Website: lowes
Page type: order-returns
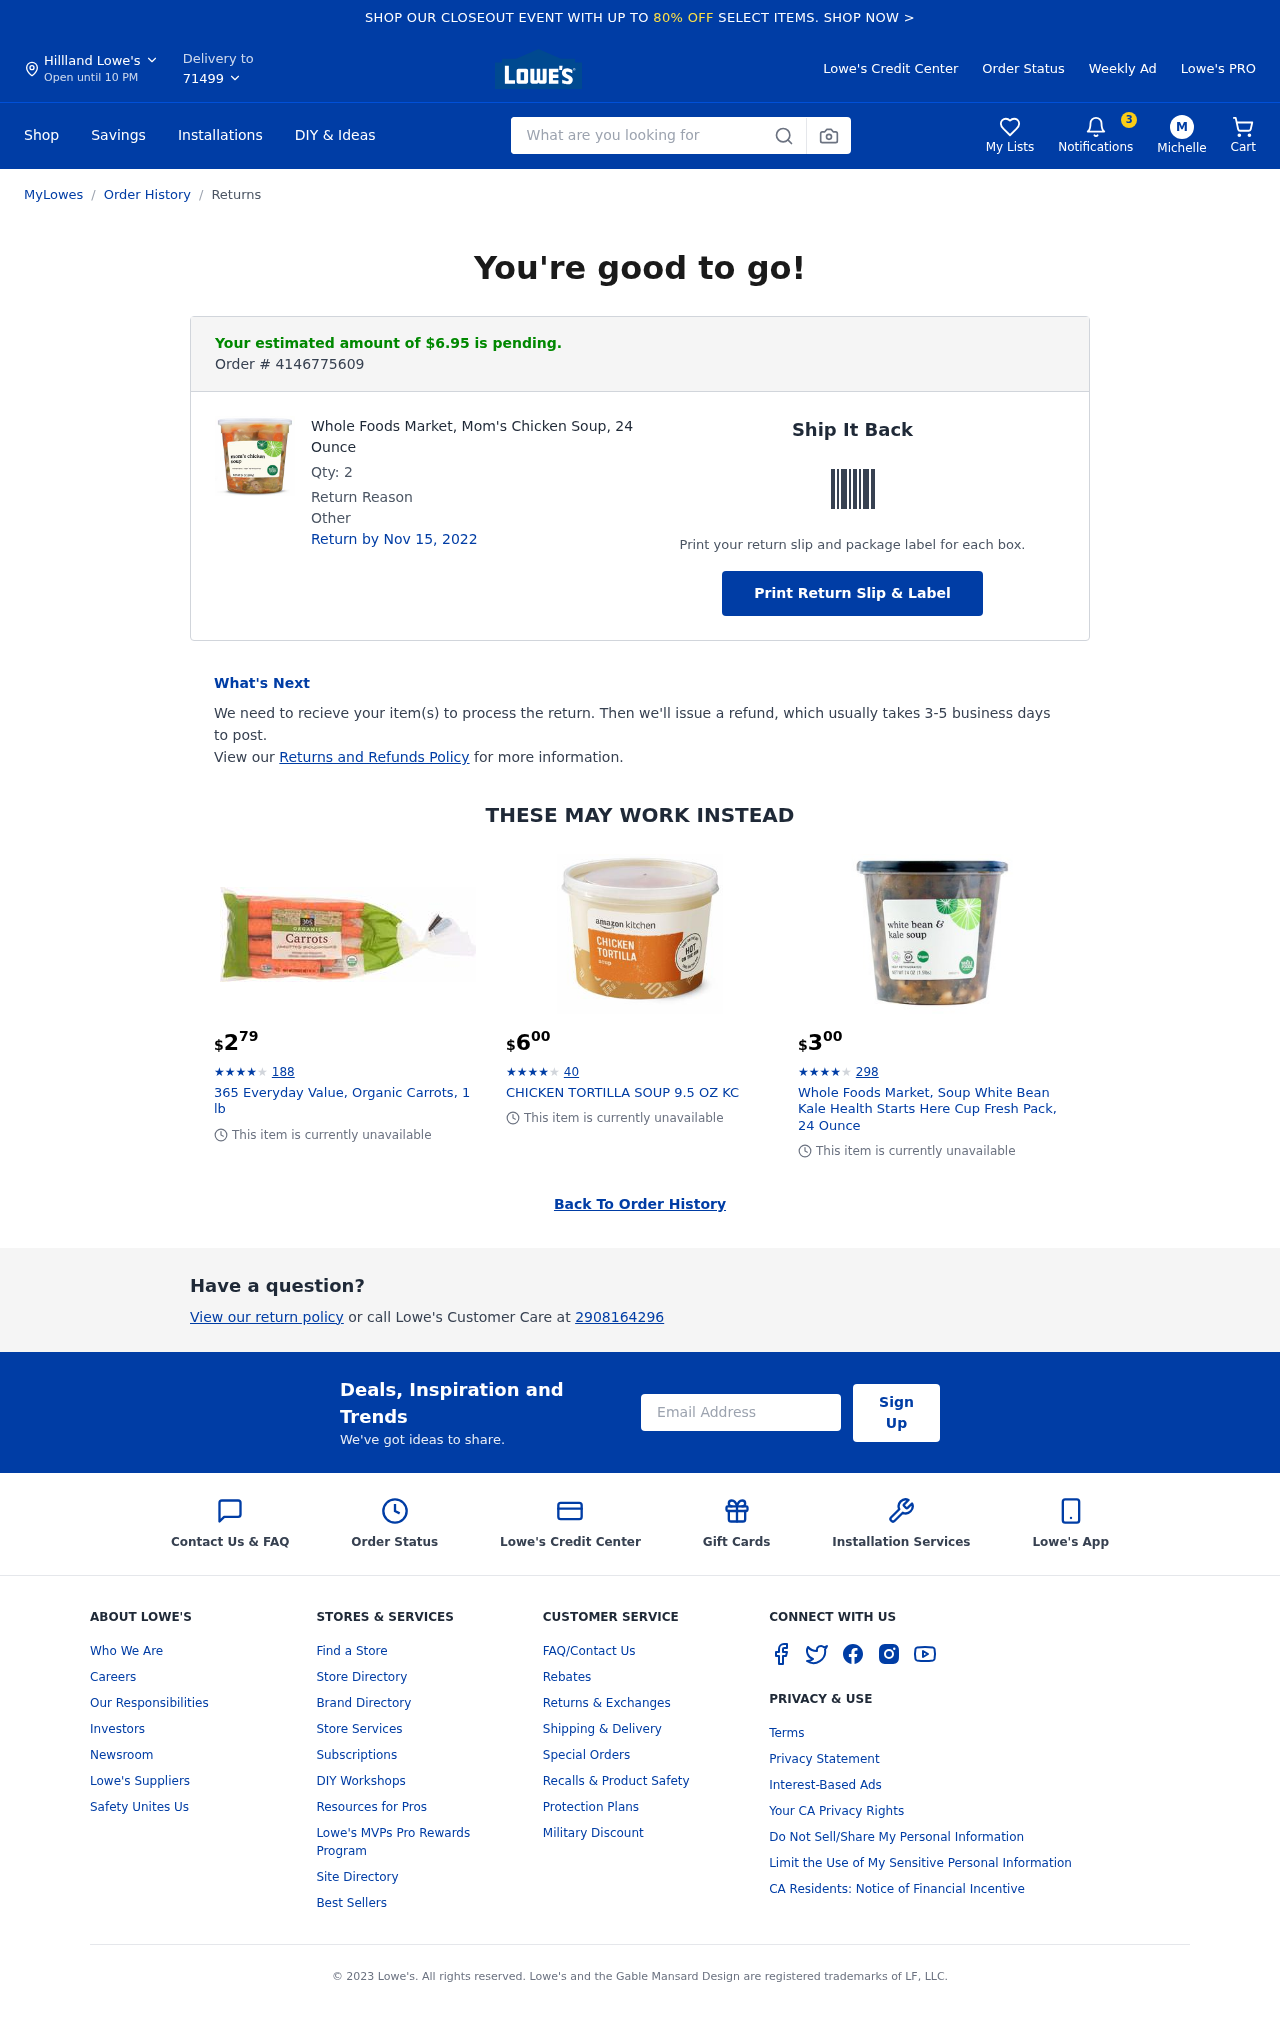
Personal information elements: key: PII_CITY
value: Hillland
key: PII_EMAIL
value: michelle_freeman@gmail.com
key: PII_FIRSTNAME
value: Michelle
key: PII_PHONE
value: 2908164296
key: PII_POSTCODE
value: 71499
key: PII_FIRSTNAME_INITIAL
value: M
Product elements: key: PRODUCT1_NAME
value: Whole Foods Market, Mom's Chicken Soup, 24 Ounce
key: PRODUCT1_QUANTITY
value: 2
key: PRODUCT2_NAME
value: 365 Everyday Value, Organic Carrots, 1 lb
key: PRODUCT2_NUM_RATINGS
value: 188
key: PRODUCT2_PRICE
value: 2.79
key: PRODUCT2_RATING
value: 4.4
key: PRODUCT3_NAME
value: CHICKEN TORTILLA SOUP 9.5 OZ KC
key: PRODUCT3_NUM_RATINGS
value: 40
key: PRODUCT3_PRICE
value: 6
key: PRODUCT3_RATING
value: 4.5
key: PRODUCT4_NAME
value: Whole Foods Market, Soup White Bean Kale Health Starts Here Cup Fresh Pack, 24 Ounce
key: PRODUCT4_NUM_RATINGS
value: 298
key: PRODUCT4_PRICE
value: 3
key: PRODUCT4_RATING
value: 4.4
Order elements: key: ORDER_NUM_ITEMS
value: Cart
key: ORDER_TOTAL
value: Your estimated amount of $6.95 is pending.
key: ORDER_ID
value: Order # 4146775609
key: ORDER_RETURN_BY_DATE
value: Return by Nov 15, 2022
Search elements: key: HEADER_SEARCH
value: What are you looking for
Other elements: key: NOTIFICATION_COUNT
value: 3